Interaction volume radius: 5 \u00c5
Interaction volume height: 30 \u00c5
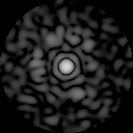
Disorder parameter: 0.8542